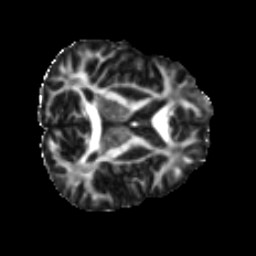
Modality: FA
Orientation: axial
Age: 32
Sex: male
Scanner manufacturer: ge
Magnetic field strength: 3 T
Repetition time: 7.8 s
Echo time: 0.0606 s